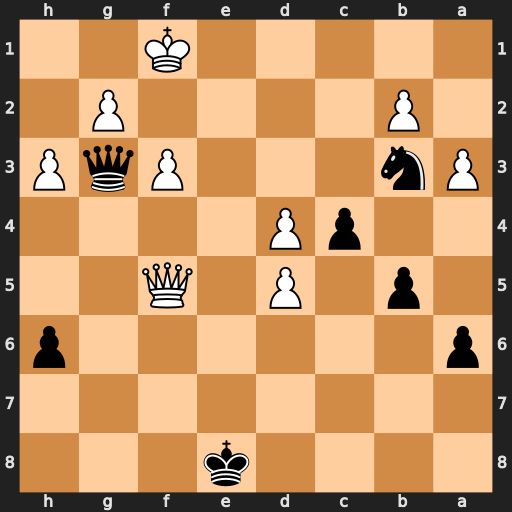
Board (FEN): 4k3/8/p6p/1p1P1Q2/2pP4/Pn3PqP/1P4P1/5K2
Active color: b
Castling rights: -
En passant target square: -
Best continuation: Nd2+ Ke2 Qxg2+ Kd1 Qxf3+ Qxf3 Nxf3